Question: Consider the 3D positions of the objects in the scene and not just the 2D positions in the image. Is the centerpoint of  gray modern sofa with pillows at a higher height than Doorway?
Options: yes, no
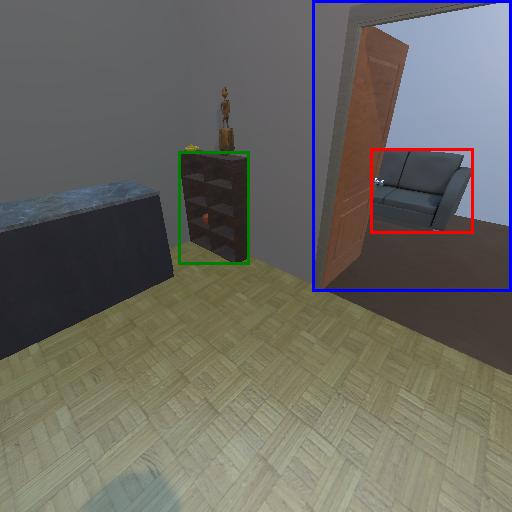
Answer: yes